Question: I am using a TableViewController. I already unchecked 'Adjust Scroll View Insets' as well as 'Extended Edges' but it didn't help - the first cell is way too high. I am using Xcode 6.

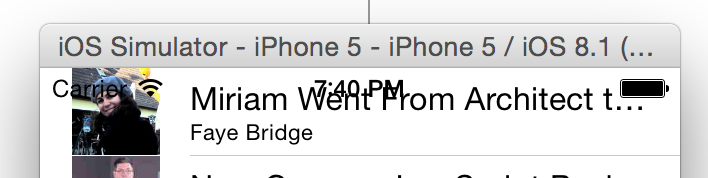
Answer: Select style "Grouped" in Table View Attributes Inspector.
I see you asked more than half year ago but may be it will be useful for somebody else:)